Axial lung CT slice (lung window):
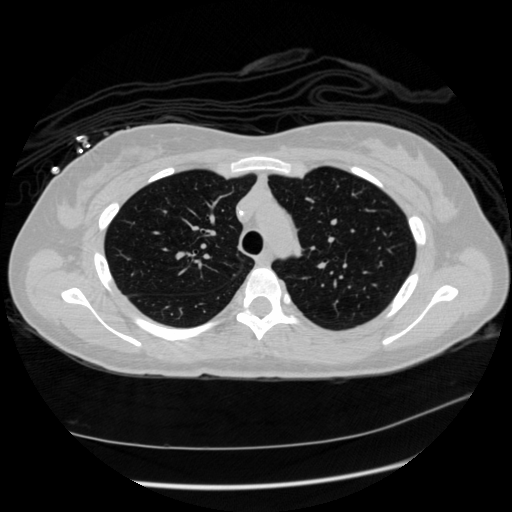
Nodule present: no